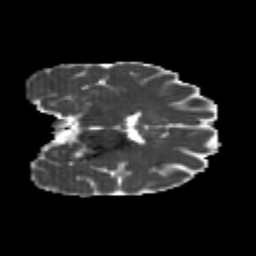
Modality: MD
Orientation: coronal
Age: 24
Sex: male
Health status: healthy
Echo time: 0.074 s